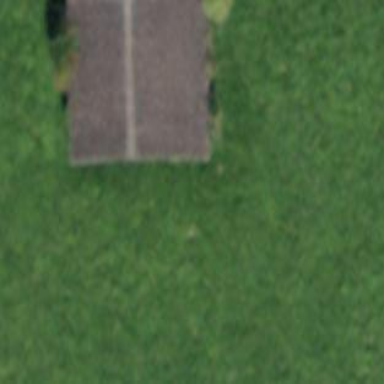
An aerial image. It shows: Rural barn.